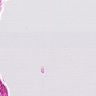
Metastatic tissue present: no